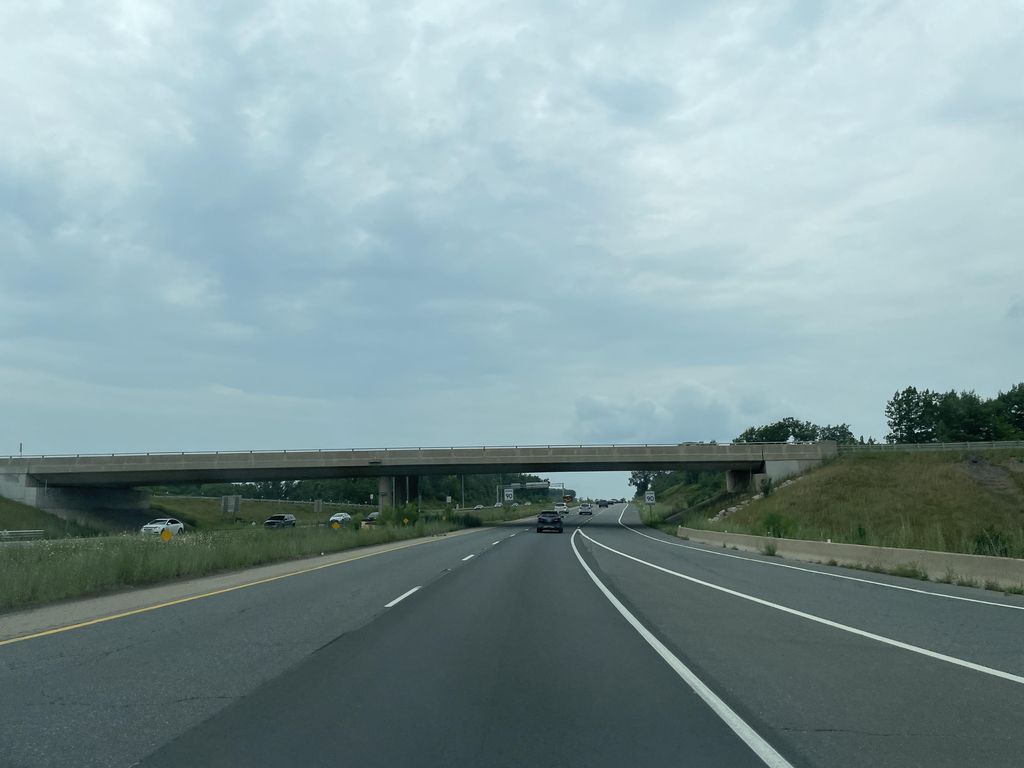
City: hamilton